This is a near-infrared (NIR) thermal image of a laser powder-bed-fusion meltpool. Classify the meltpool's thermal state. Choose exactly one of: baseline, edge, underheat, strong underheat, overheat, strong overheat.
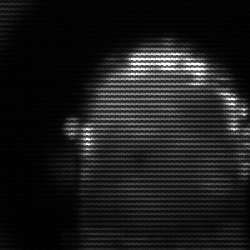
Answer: baseline